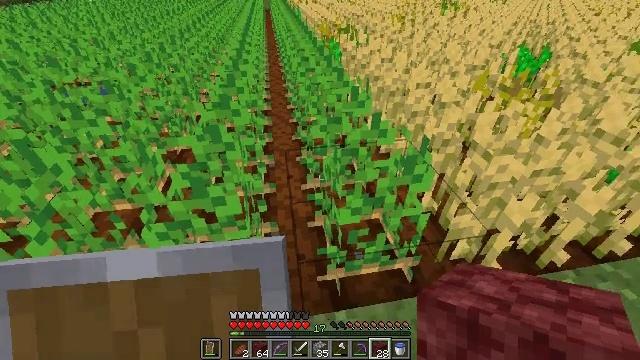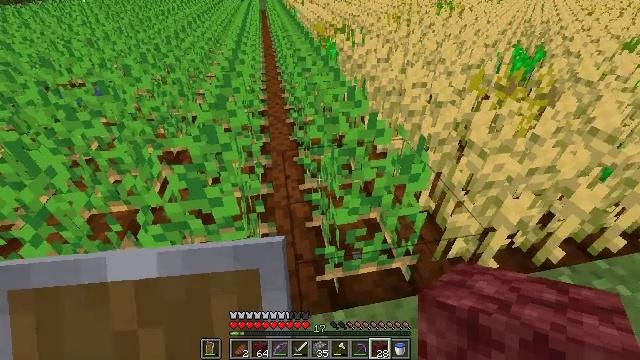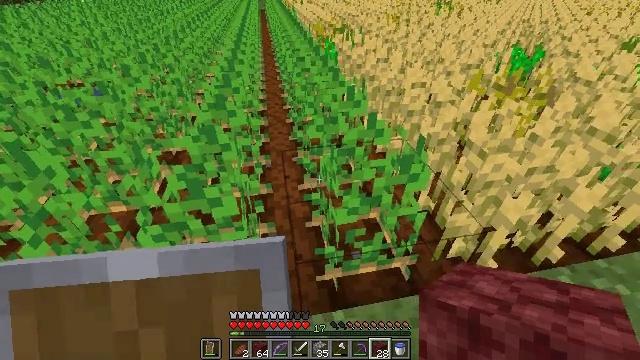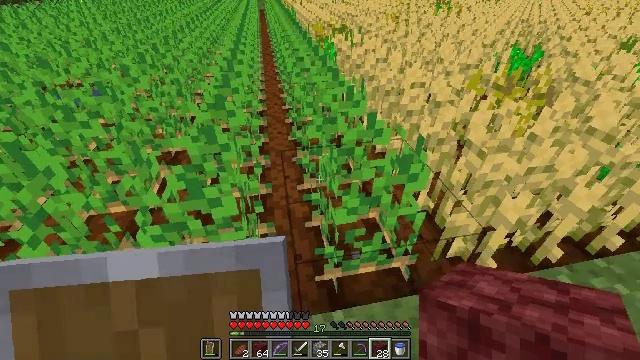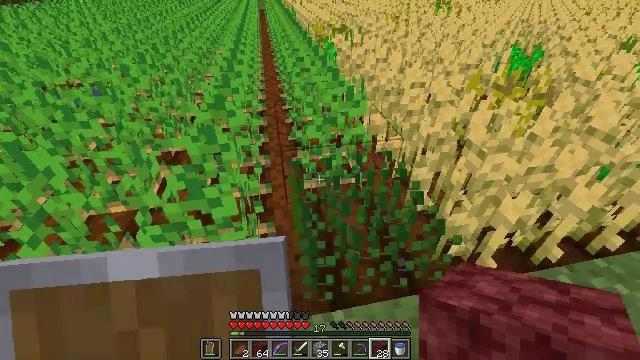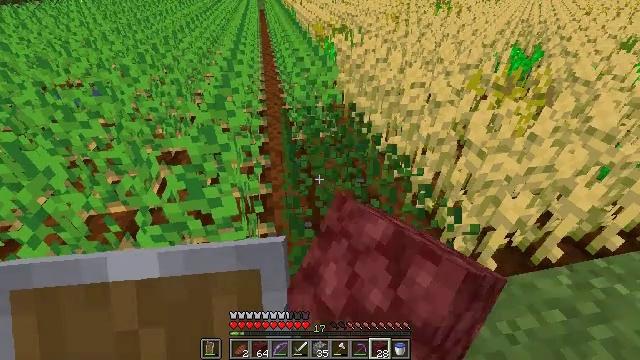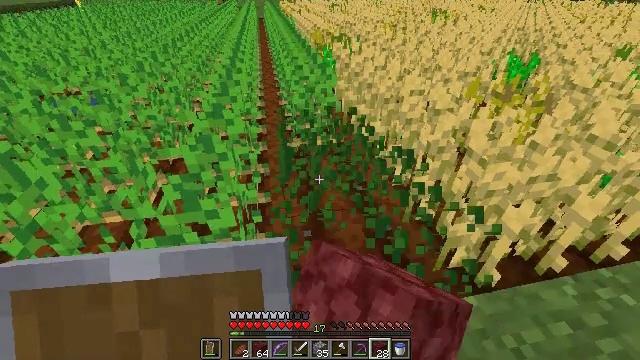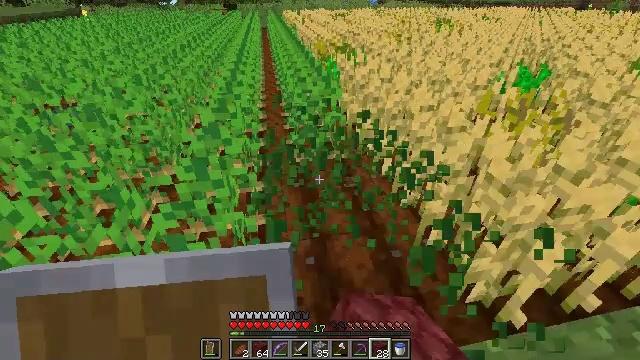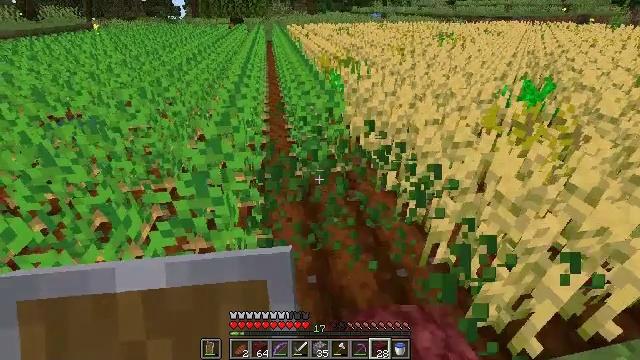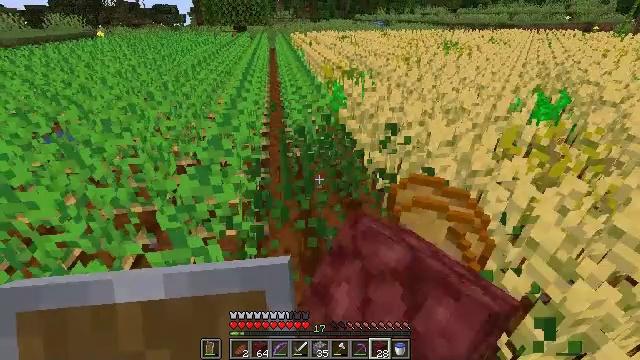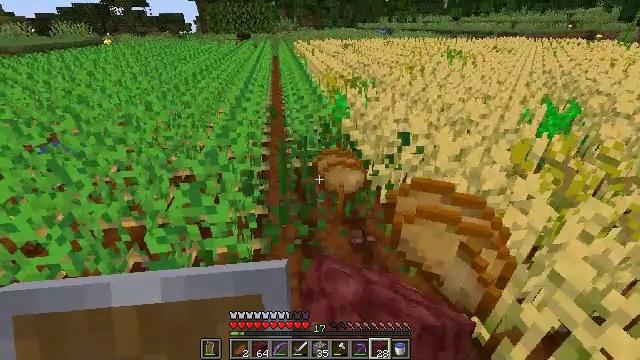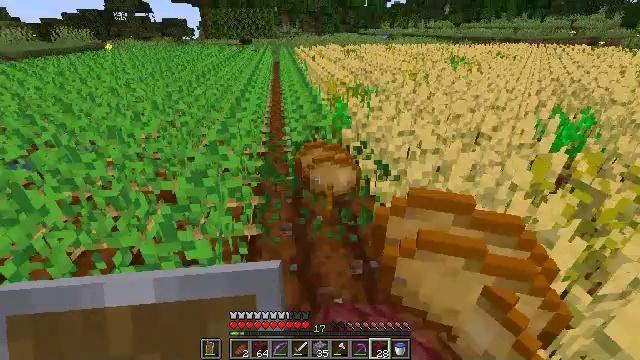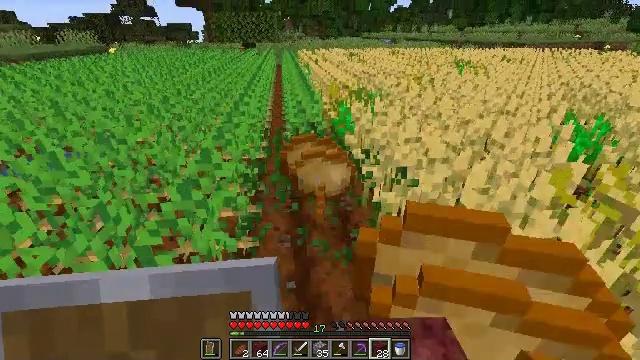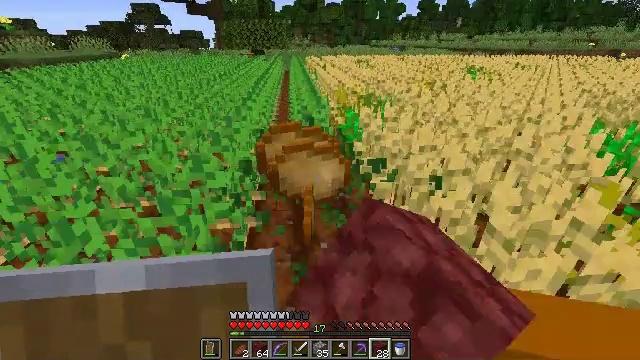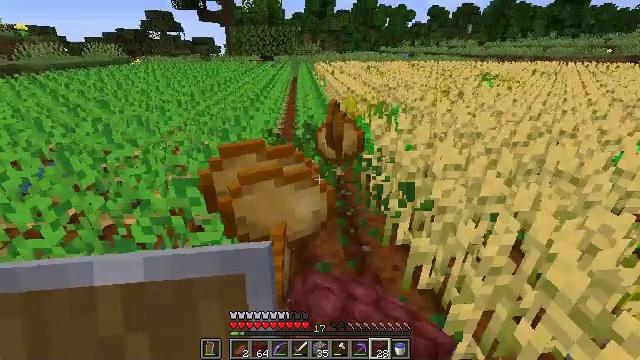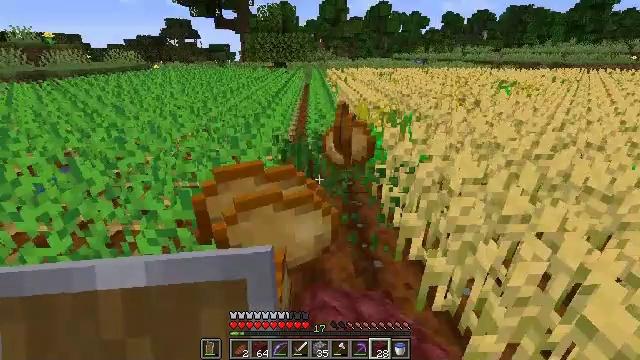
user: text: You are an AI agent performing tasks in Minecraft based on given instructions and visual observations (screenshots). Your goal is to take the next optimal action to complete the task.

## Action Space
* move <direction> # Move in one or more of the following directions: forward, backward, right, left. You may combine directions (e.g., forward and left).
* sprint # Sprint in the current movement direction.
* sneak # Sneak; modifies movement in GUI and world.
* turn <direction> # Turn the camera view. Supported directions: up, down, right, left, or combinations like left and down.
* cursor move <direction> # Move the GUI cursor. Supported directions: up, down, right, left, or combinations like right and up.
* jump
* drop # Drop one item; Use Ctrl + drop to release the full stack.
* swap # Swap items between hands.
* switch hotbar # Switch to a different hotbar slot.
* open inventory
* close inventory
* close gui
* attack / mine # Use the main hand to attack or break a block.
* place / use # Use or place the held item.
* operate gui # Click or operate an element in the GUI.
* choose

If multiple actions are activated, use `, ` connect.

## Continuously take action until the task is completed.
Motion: motion action
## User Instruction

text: Break the potato plant to gather potatoes.
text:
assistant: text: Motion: no_op
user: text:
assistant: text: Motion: no_op
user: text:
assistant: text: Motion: no_op
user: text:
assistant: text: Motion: attack / mine
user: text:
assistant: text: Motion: attack / mine
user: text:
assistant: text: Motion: move forward, turn up, attack / mine
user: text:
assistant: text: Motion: move forward, turn up, attack / mine
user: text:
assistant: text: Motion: move forward, turn up, attack / mine
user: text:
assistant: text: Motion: move forward, turn up, attack / mine
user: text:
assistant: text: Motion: move forward, turn up, attack / mine
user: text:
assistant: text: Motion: move forward, attack / mine
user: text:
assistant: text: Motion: move forward, attack / mine
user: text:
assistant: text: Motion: move forward, turn left and up, attack / mine
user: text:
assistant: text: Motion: move forward, turn left and up, attack / mine
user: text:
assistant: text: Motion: move forward, turn left and up, attack / mine
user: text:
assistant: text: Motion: turn left, attack / mine
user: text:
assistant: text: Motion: turn left and down, attack / mine
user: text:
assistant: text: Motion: turn left and down, attack / mine
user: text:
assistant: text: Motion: turn left, attack / mine
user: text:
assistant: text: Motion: turn left and down, attack / mine
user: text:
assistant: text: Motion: turn left, attack / mine
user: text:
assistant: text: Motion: turn left, attack / mine
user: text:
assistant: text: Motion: turn left, attack / mine
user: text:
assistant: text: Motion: turn left, attack / mine
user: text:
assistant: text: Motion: turn left, attack / mine
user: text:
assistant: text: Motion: turn left, attack / mine
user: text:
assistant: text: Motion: turn left, attack / mine
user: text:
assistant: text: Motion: turn left, attack / mine
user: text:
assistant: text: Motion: turn left, attack / mine
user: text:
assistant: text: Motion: turn left and down, attack / mine